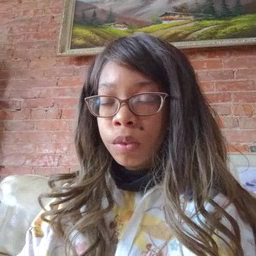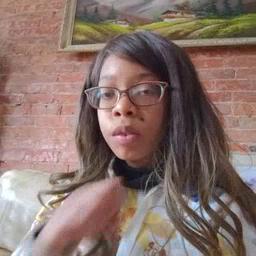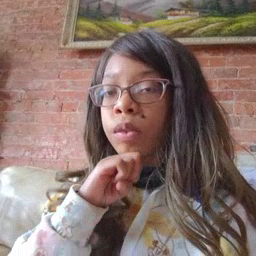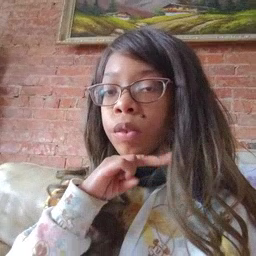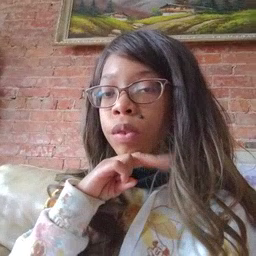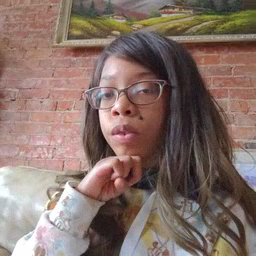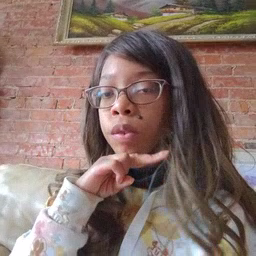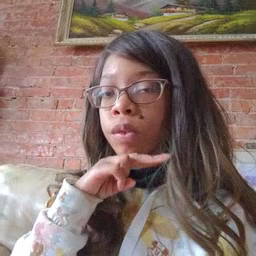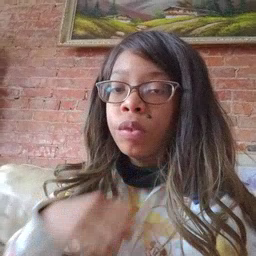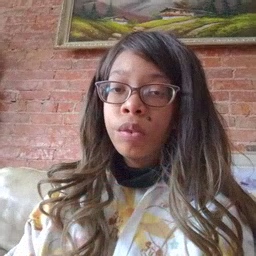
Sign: frog